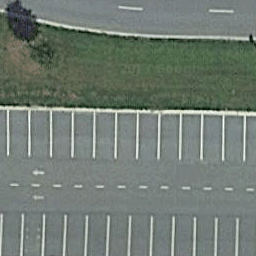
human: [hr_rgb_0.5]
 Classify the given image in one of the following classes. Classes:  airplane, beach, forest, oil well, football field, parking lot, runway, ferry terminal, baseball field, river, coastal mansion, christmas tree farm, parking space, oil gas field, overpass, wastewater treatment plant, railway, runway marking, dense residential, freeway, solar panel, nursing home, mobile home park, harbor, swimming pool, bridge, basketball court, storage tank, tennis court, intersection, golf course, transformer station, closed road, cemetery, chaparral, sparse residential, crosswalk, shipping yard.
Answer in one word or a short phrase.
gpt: parking space